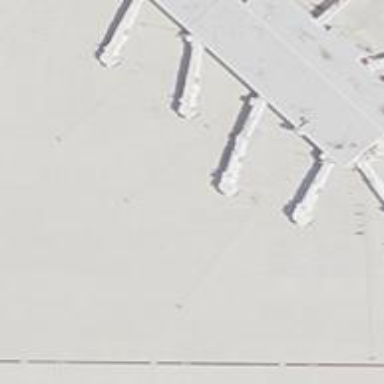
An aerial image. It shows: Airport gate.